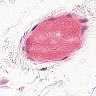
Metastatic tissue present: no